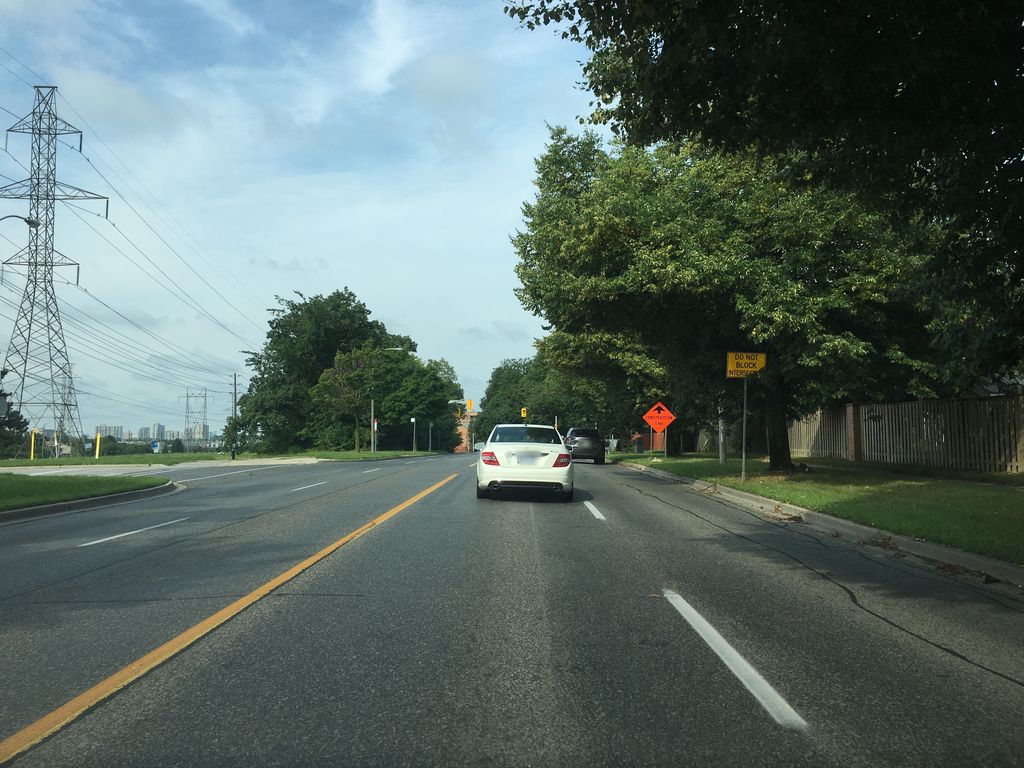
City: toronto